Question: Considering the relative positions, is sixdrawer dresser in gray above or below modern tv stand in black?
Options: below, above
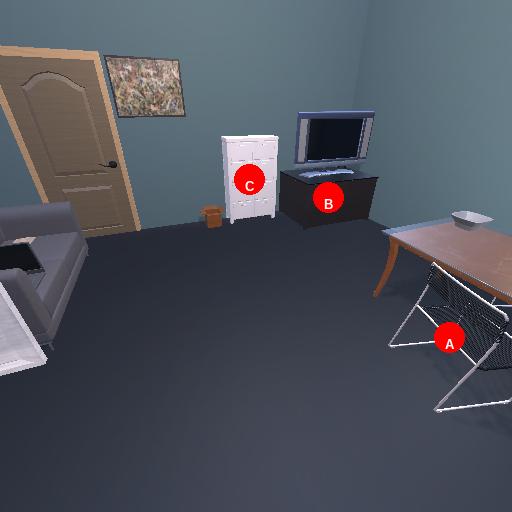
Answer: below